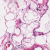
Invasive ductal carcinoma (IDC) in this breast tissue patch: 0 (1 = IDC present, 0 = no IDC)